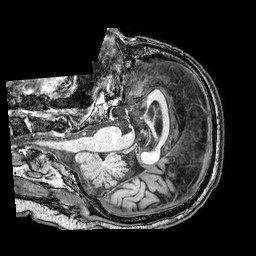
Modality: T1w
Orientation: axial
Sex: male
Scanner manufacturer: philips
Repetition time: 0.008108 s
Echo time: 0.00371 s